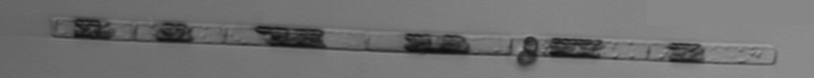
Label: Guinardia_delicatula